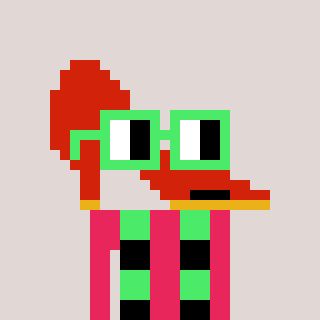
a pixel art character with square light green glasses, a highheel-shaped head and a redpinkish-colored body on a warm background